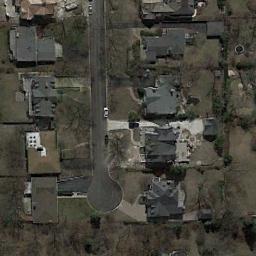
Label: residential